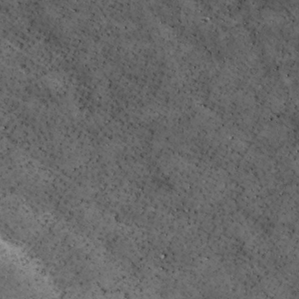
Label: non_frost